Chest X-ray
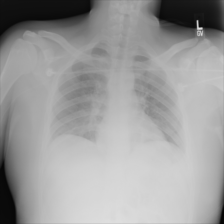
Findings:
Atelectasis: negative
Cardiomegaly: negative
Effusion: negative
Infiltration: negative
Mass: negative
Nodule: negative
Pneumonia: negative
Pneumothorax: negative
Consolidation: positive
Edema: negative
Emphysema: negative
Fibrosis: negative
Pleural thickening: negative
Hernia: negative